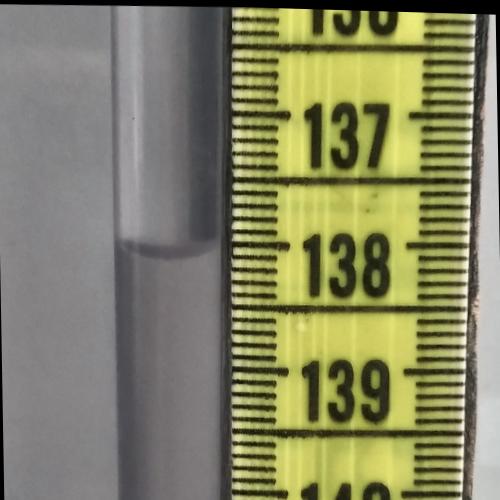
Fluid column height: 138.1 cm